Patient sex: M
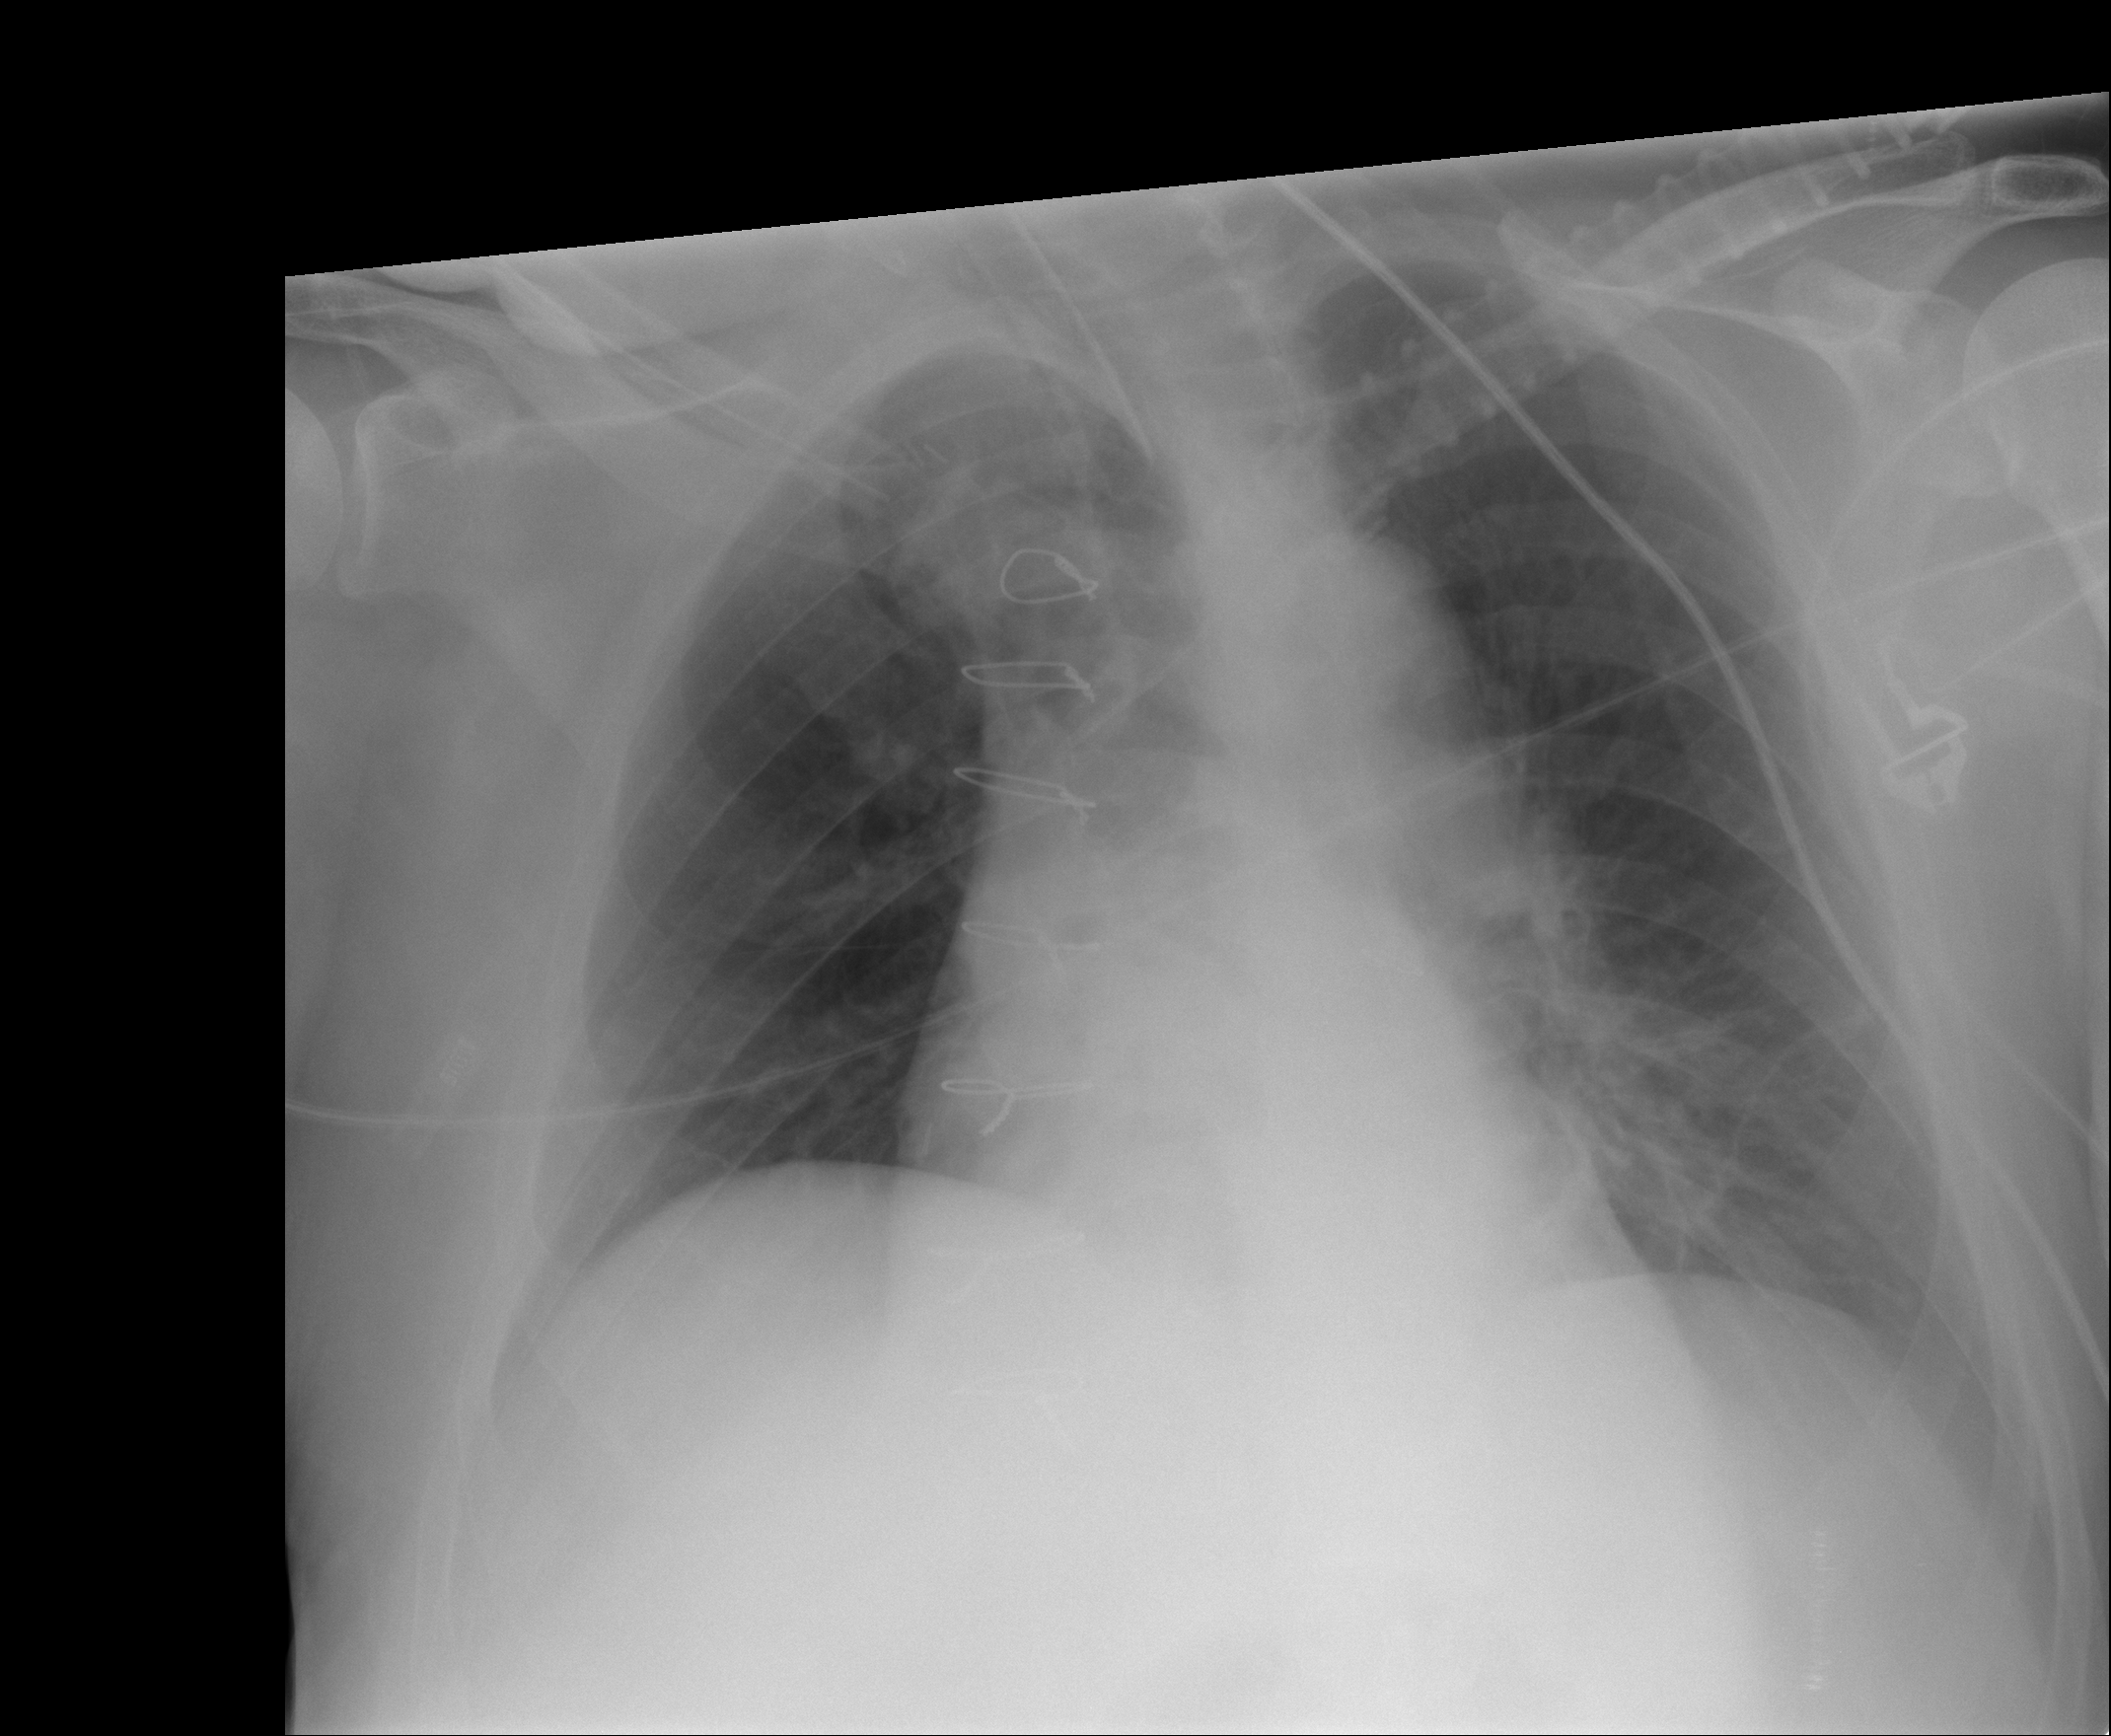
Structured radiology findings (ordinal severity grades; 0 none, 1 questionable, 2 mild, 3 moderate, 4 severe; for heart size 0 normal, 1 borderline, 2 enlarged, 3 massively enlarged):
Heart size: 0
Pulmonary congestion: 0
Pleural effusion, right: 0
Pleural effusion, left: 1
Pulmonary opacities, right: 0
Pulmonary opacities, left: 3
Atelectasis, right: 0
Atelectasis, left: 0